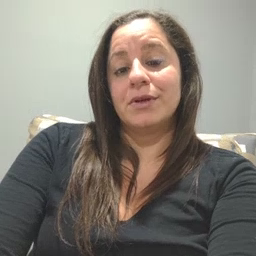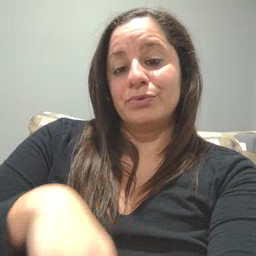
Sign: hungry